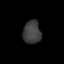
Tissue: lung
Cell type: Endothelial cells
Senescence score: 0.5741
Nuclear area (px): 403
Mean DAPI intensity: 63.122